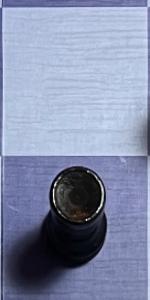
Label: Rook_Black